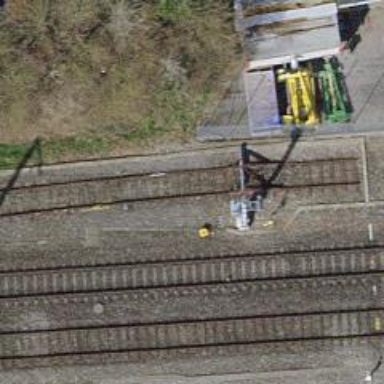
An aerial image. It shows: Railway buffer stop.